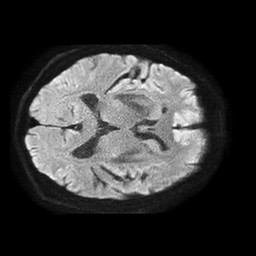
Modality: TRACE
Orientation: axial
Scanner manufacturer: philips
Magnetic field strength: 1.5 T
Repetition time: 4.6 s
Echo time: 0.08631 s